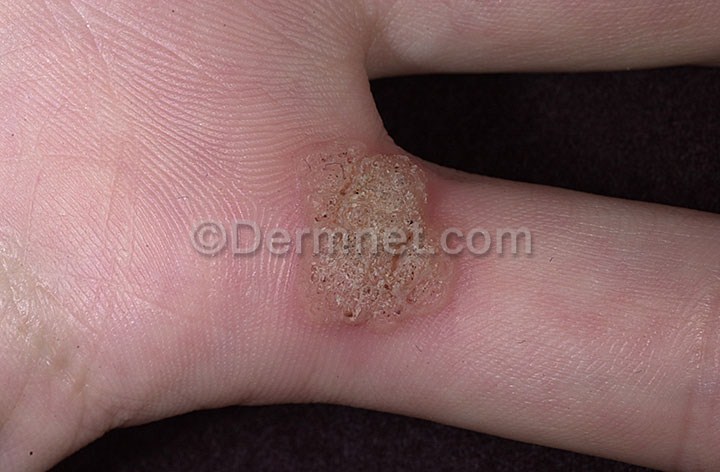
Disease: Warts Molluscum and other Viral Infections